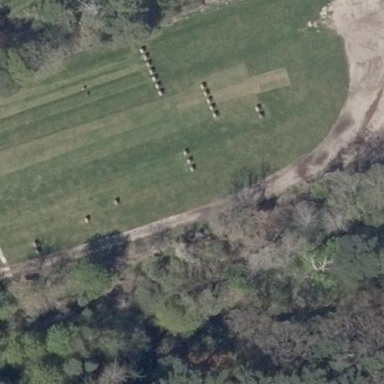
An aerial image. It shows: Archery pitch used for leisure and sports.